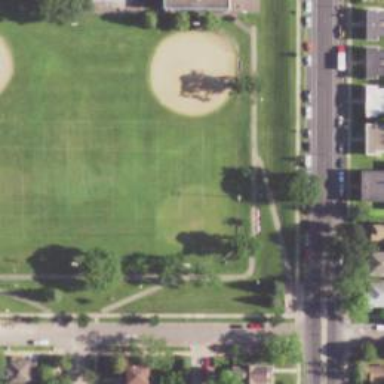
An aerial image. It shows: Baseball pitch for leisure land activities.